Question: I use this feature in Geany:

How can I enable it in gvim?
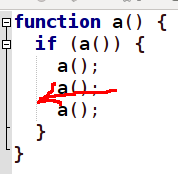
Answer: Have a look at the <URL> plugin. It may do what you want.
I personally use <URL>, but great to selectively toggle on/off to orient yourself.